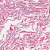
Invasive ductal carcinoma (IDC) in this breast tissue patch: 0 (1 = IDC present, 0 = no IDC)